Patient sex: F
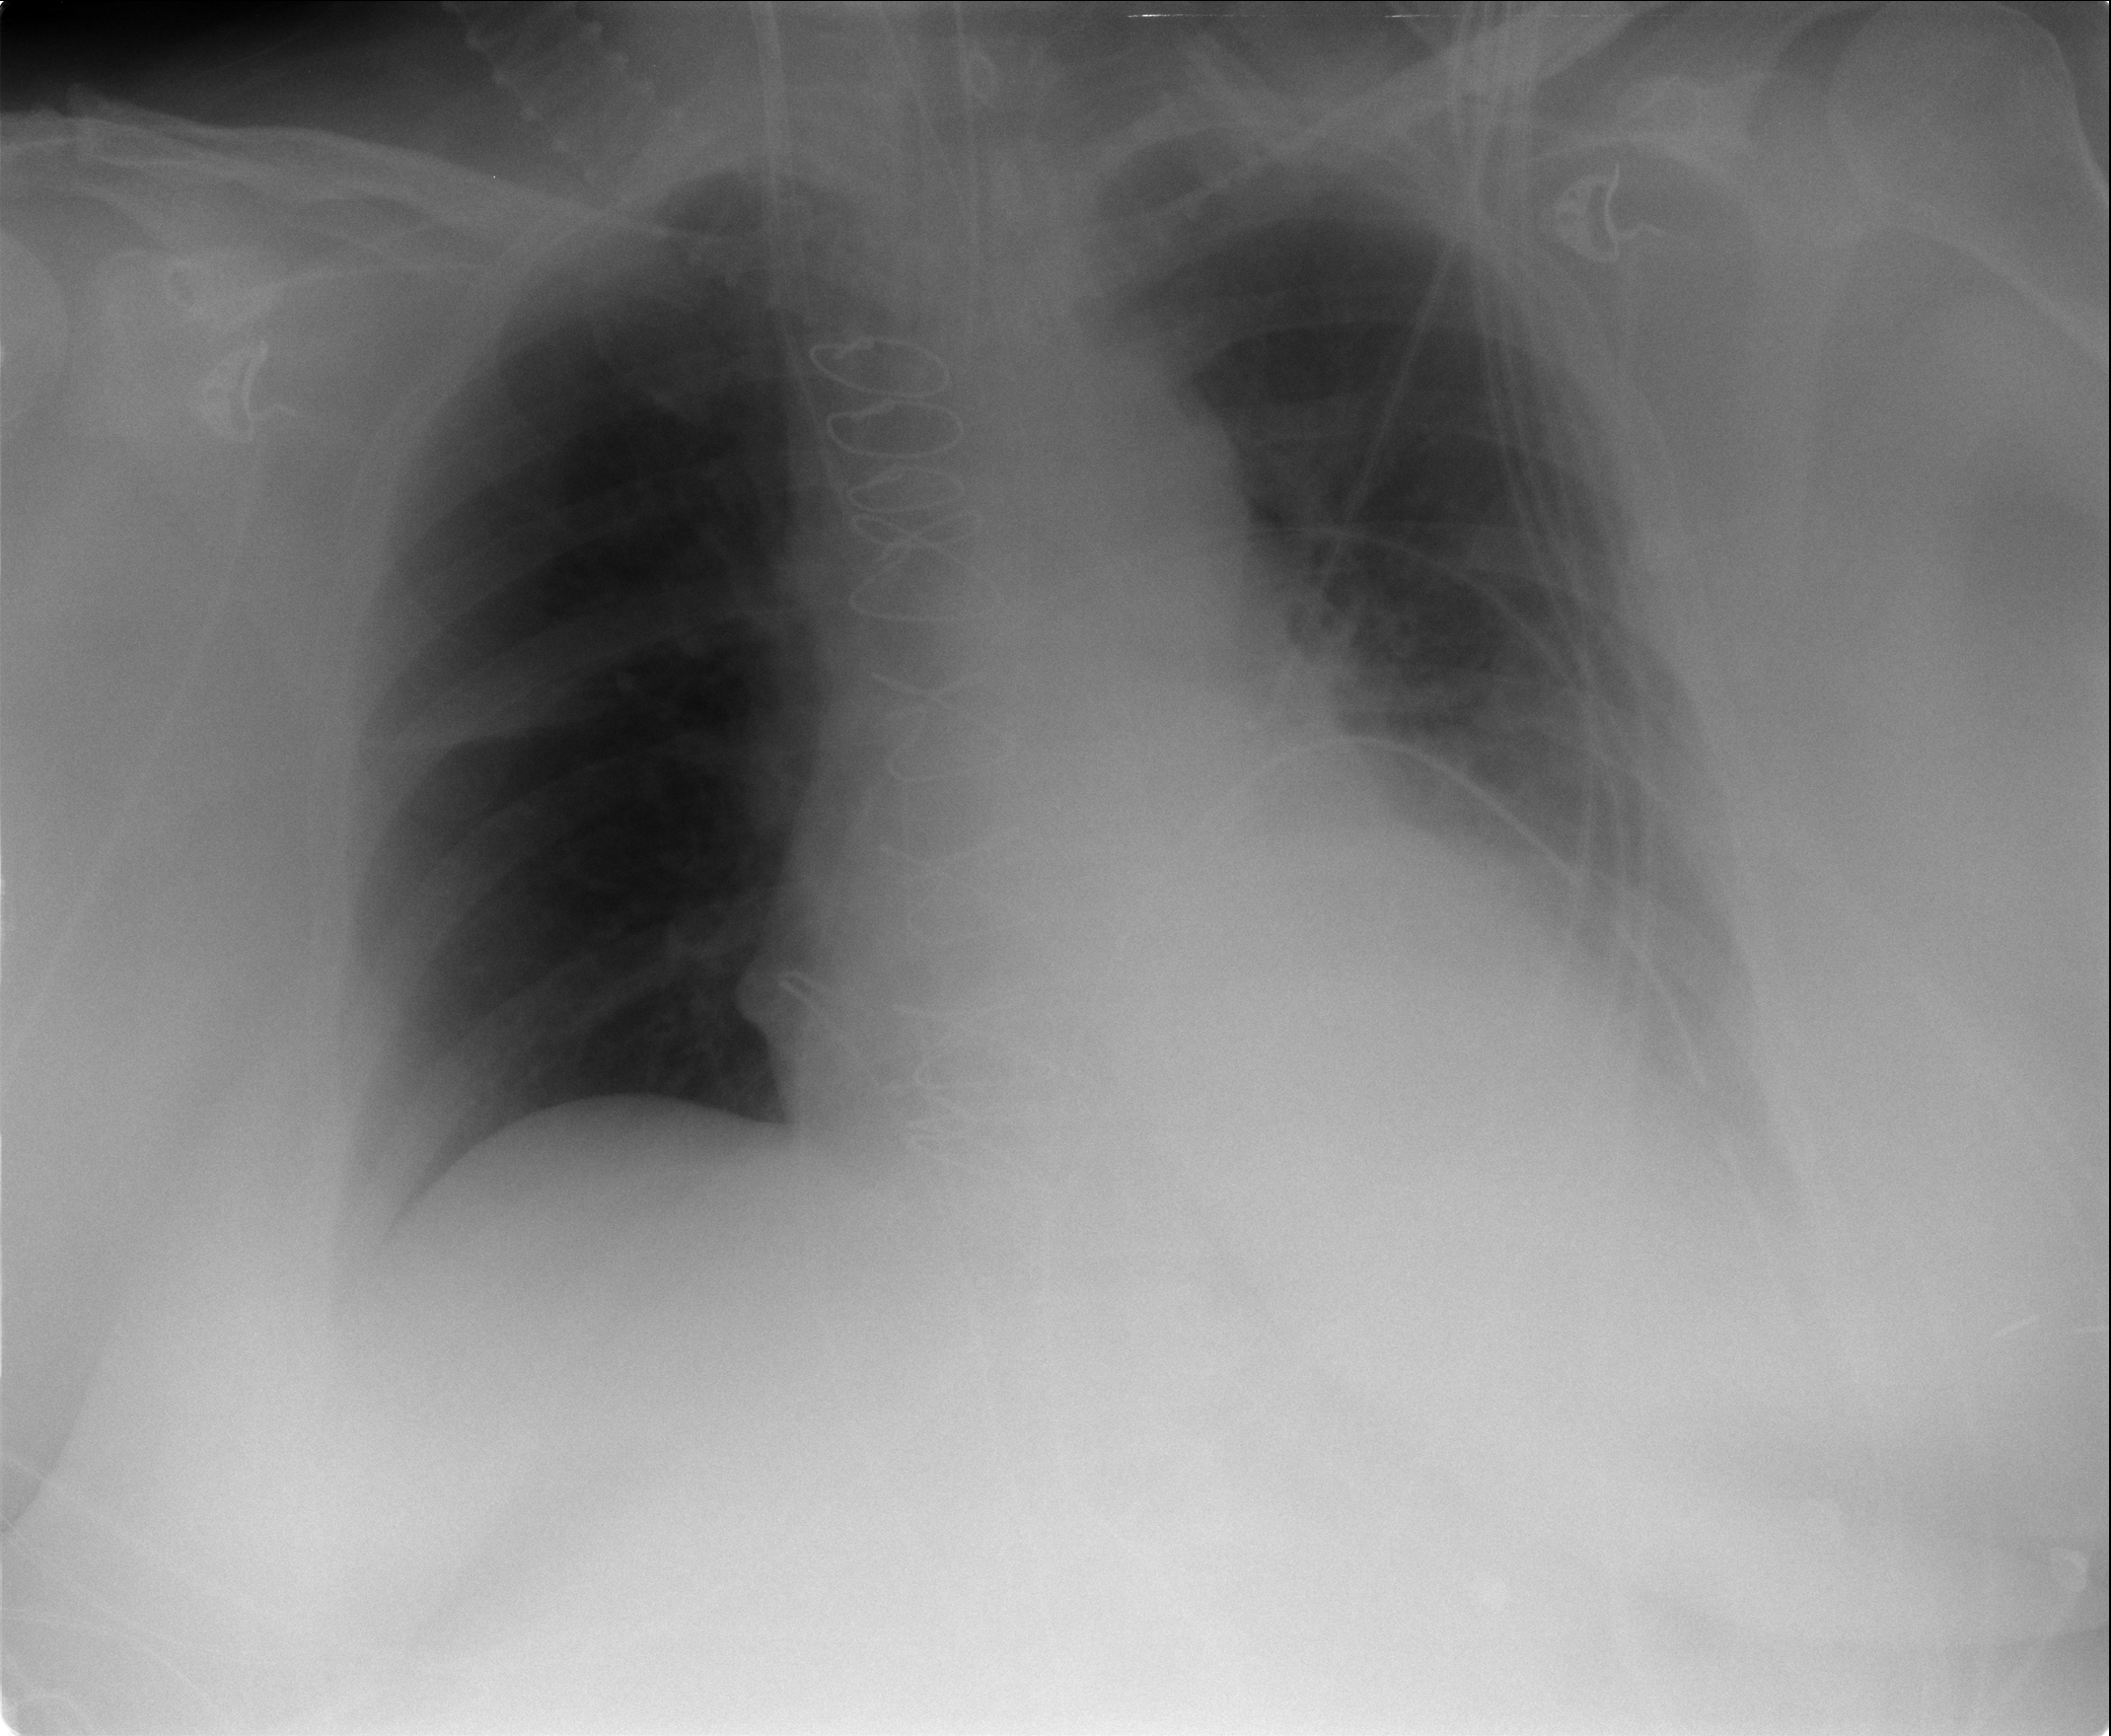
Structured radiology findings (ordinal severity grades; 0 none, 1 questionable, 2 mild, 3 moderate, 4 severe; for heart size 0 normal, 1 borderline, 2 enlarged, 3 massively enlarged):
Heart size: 0
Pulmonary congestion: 0
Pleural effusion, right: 0
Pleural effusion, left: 2
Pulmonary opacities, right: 0
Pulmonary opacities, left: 0
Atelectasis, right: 0
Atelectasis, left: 2